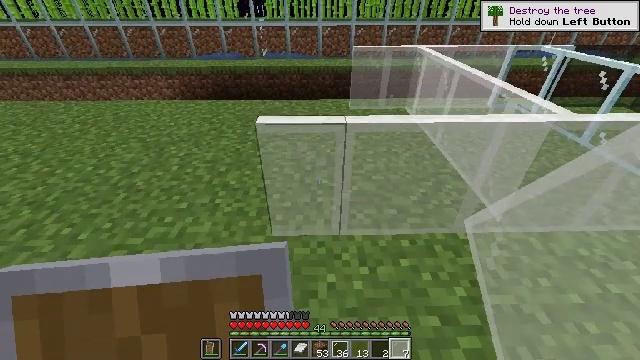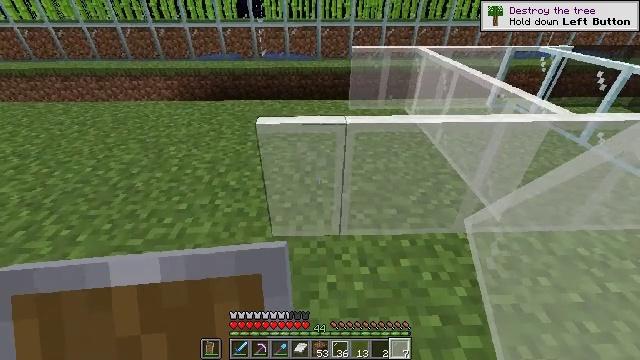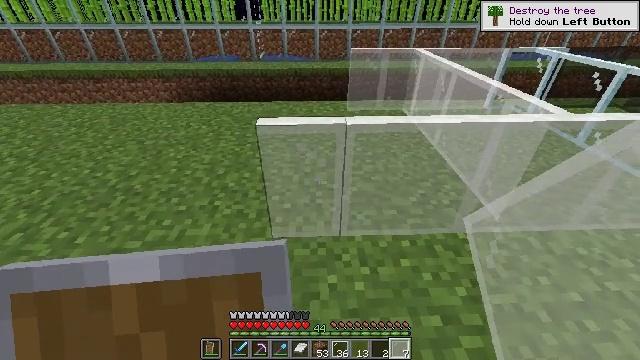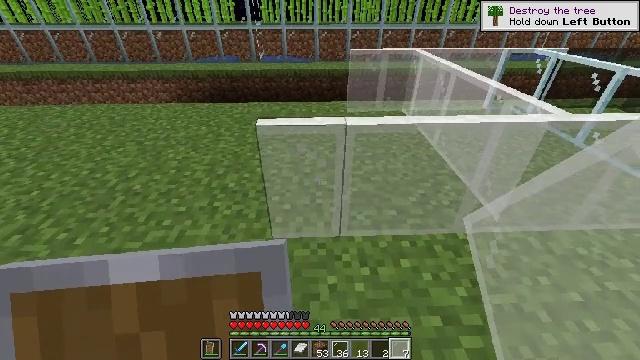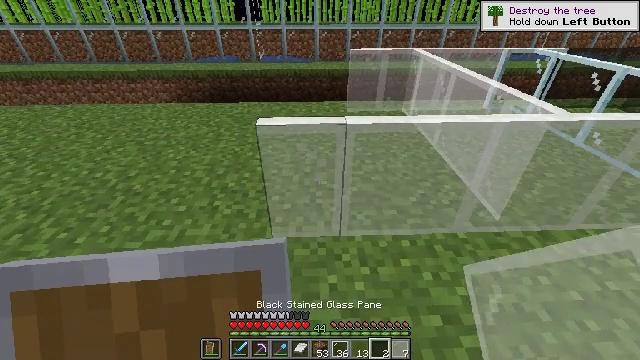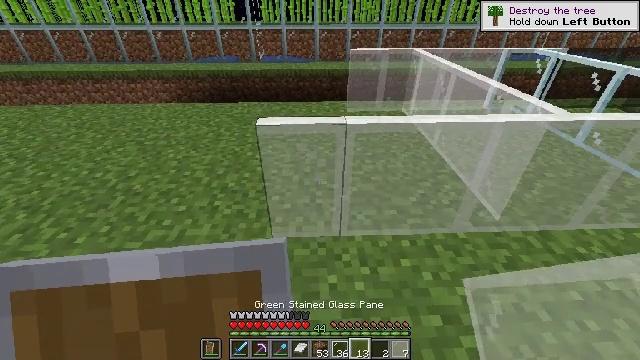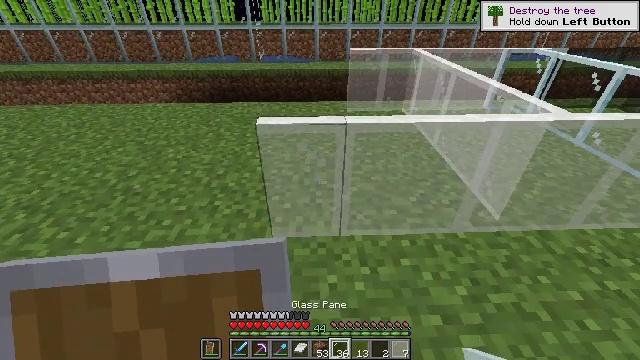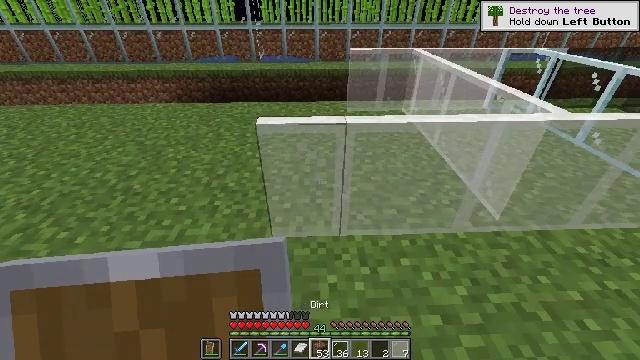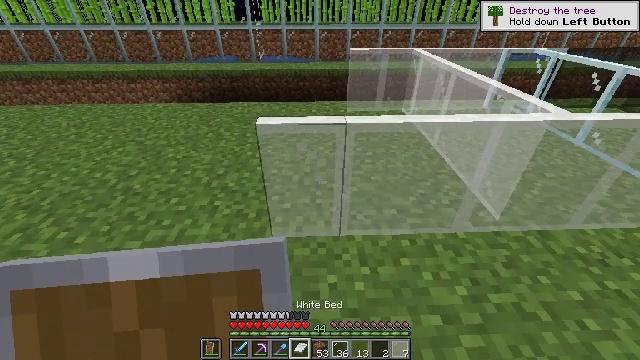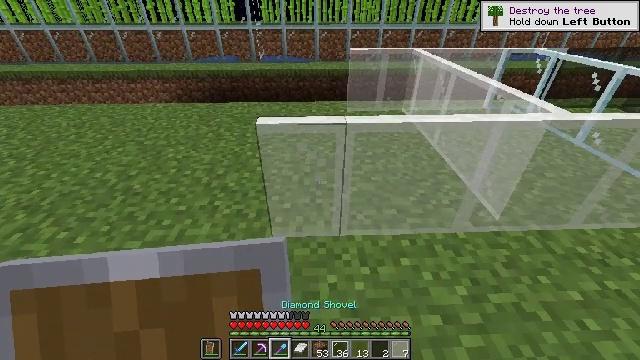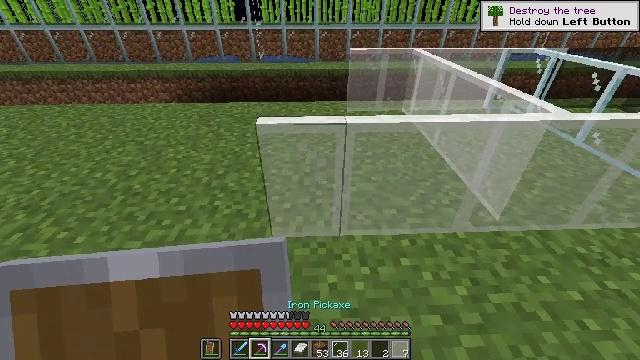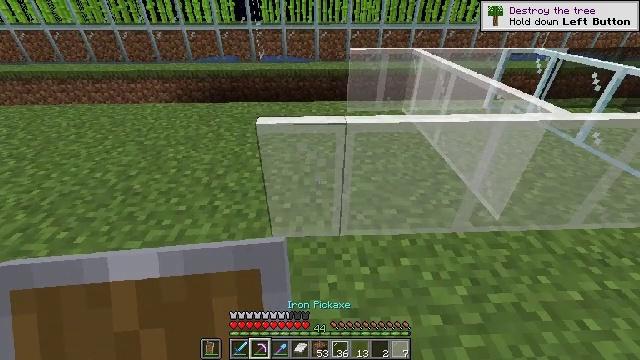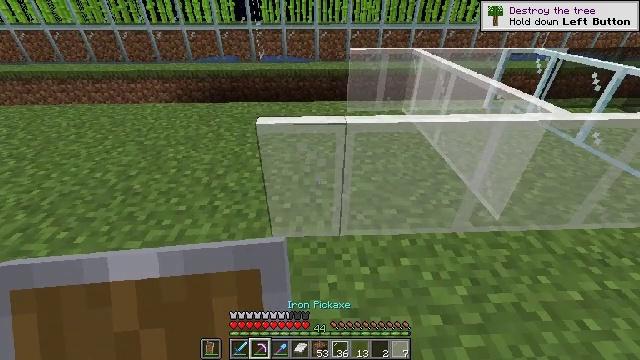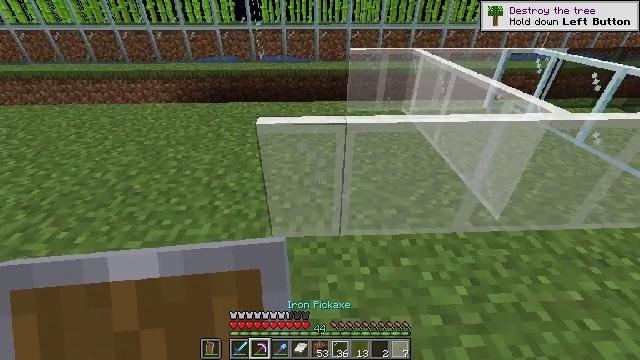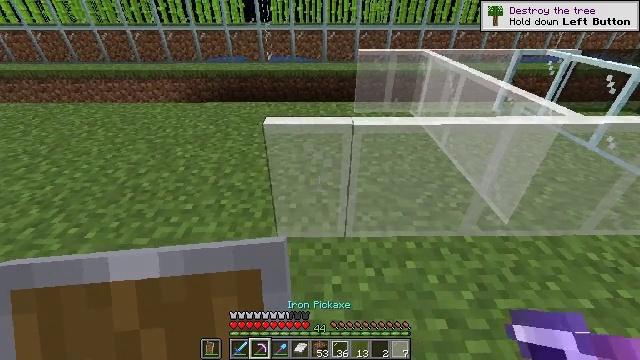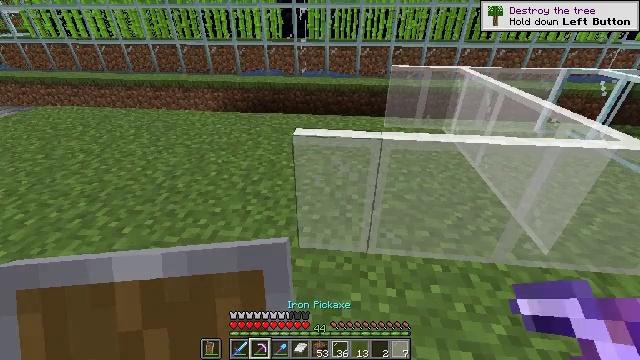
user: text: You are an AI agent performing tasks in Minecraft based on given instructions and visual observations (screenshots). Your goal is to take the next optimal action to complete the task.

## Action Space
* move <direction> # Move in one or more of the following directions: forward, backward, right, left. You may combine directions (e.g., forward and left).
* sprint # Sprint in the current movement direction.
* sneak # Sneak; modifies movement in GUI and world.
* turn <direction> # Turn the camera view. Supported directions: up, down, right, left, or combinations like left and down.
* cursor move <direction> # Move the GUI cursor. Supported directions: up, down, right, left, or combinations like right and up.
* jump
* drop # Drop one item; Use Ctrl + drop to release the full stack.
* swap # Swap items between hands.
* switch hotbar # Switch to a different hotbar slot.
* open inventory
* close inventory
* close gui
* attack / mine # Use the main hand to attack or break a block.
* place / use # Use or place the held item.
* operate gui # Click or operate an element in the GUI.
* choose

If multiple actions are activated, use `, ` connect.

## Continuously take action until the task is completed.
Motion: motion action
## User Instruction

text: Destroy the white stained glass pane gently.
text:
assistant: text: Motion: no_op
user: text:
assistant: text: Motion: no_op
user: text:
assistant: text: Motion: no_op
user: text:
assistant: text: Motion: no_op
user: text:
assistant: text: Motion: no_op
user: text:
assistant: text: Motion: no_op
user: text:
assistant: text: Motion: no_op
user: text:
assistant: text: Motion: no_op
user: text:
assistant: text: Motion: no_op
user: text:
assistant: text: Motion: no_op
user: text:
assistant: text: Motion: no_op
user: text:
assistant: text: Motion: no_op
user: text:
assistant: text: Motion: no_op
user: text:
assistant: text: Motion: turn left
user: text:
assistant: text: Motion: turn left and up
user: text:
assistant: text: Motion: attack / mine
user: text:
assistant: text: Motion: attack / mine
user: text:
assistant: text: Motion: attack / mine
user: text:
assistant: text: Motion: attack / mine
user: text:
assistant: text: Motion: attack / mine
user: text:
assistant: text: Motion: attack / mine
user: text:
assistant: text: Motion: attack / mine
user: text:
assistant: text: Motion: attack / mine
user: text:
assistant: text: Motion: attack / mine
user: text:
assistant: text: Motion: attack / mine
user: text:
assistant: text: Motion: attack / mine
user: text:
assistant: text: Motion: attack / mine
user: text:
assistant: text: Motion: attack / mine
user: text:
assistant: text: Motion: attack / mine
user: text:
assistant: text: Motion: attack / mine